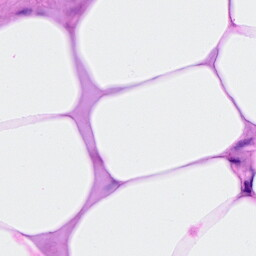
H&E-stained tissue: Breast